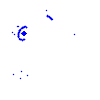
Particle: pion